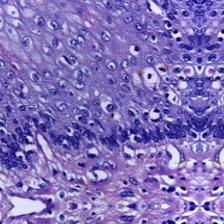
Diagnosis: Normal